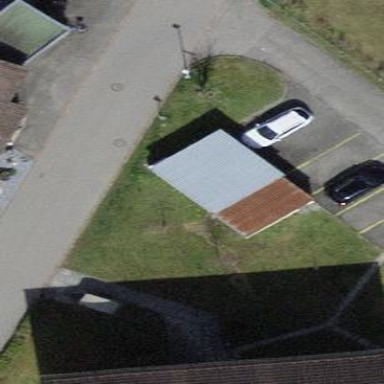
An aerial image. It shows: Garage.